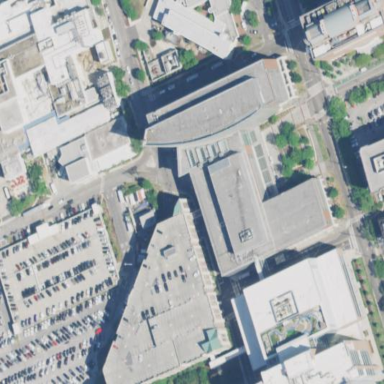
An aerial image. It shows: Multi-storey parking building.